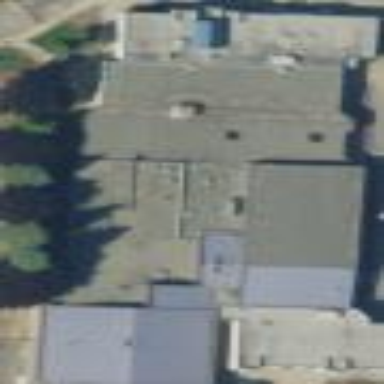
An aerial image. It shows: School building.